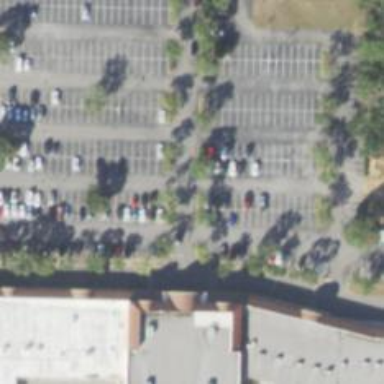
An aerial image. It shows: Parking space is available.